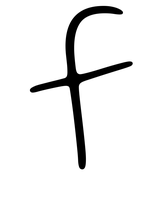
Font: Gluten_Thin